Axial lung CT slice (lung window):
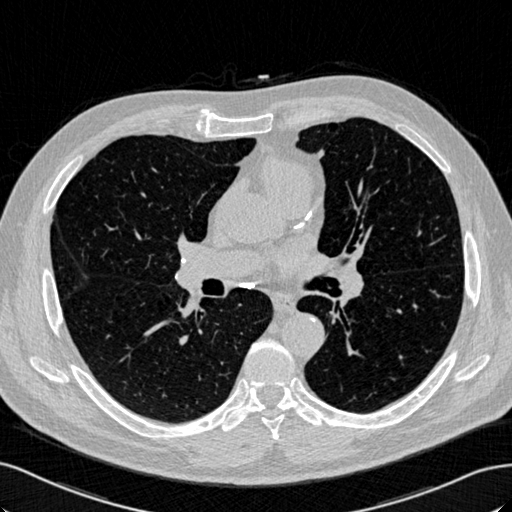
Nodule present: no